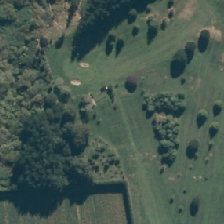
Land cover: urban_parkland